四年级 · 画法几何学
选择合适的方法画出下列各角, 并说出它们分别是哪一种角. $135^{\circ} \quad 180^{\circ} \quad 90^{\circ}$
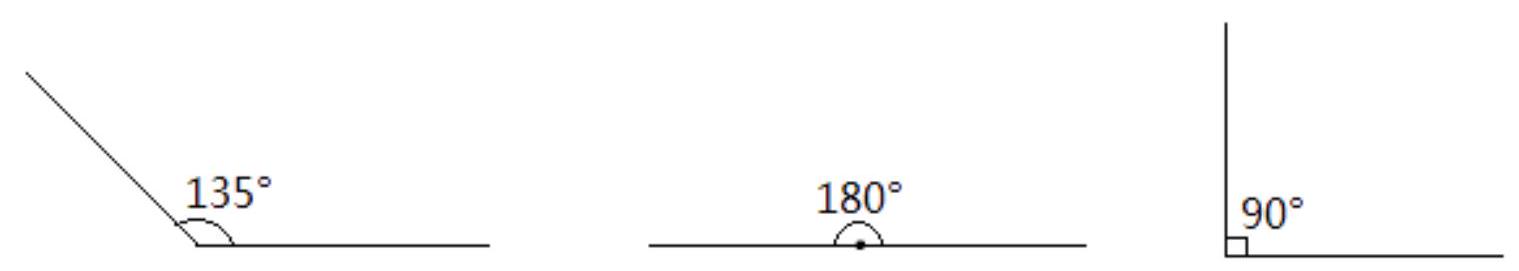
答案: 解：画图如下：$135^{\circ}$ 是针角, $180^{\circ}$ 是平角, $90^{\circ}$ 是直角.